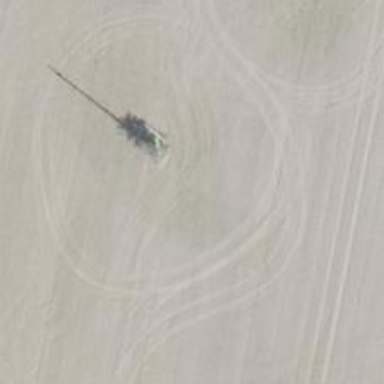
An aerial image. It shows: Power pole.